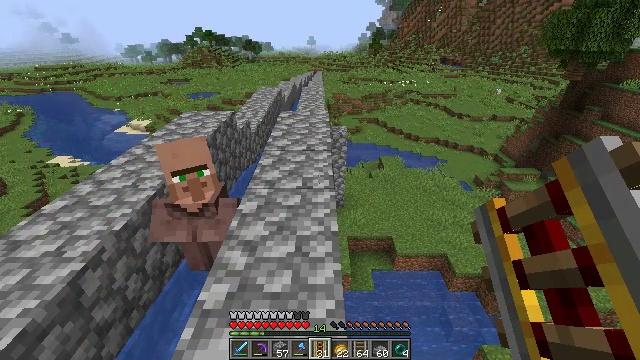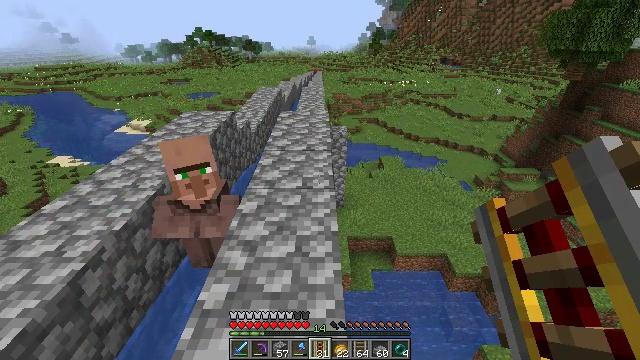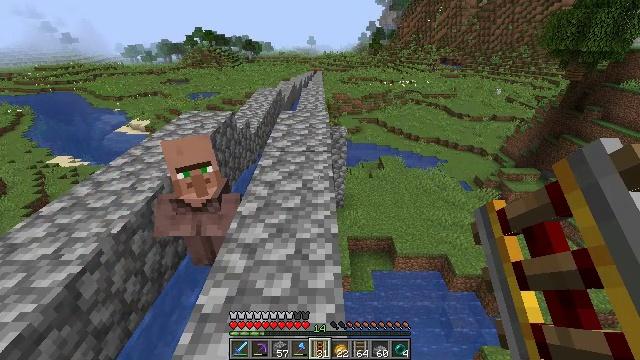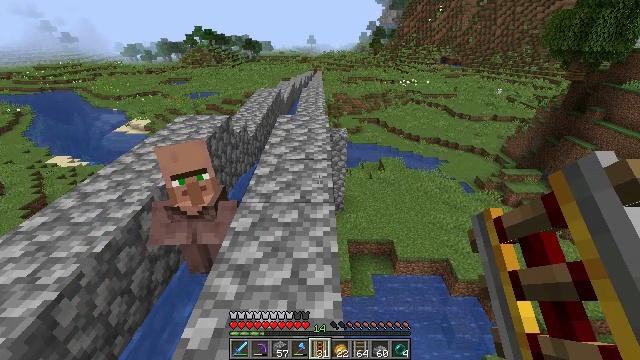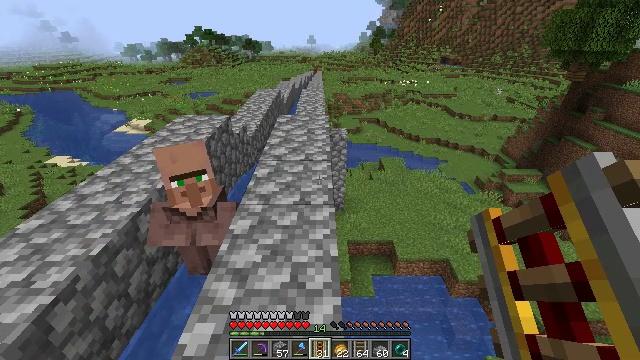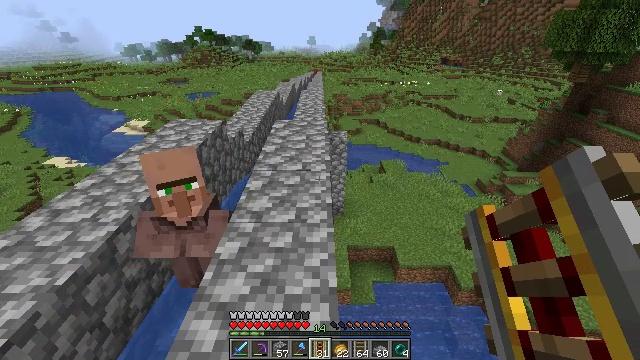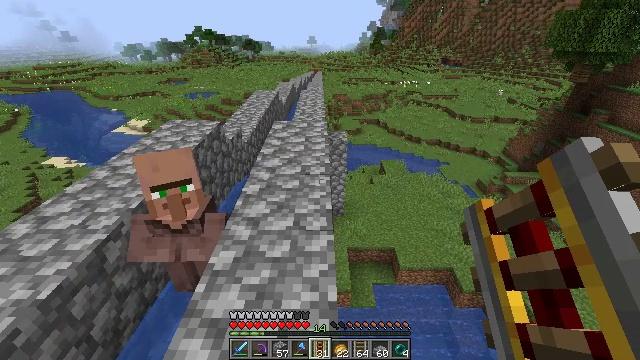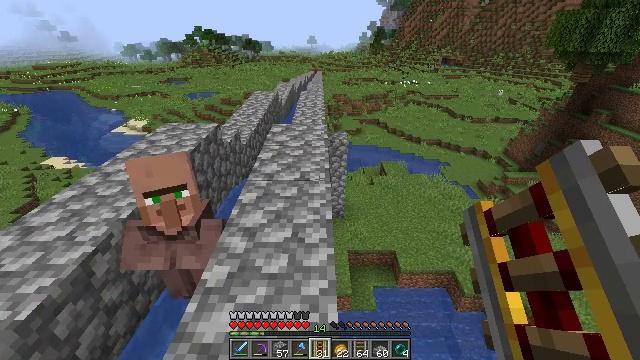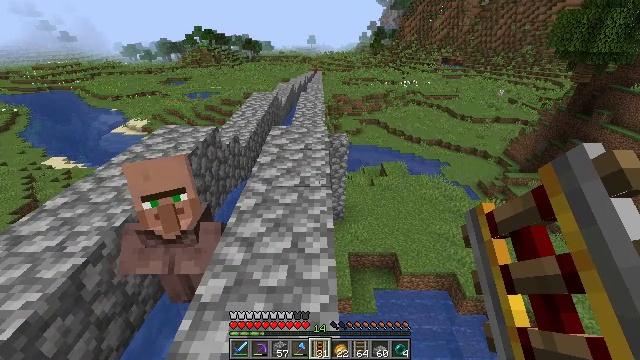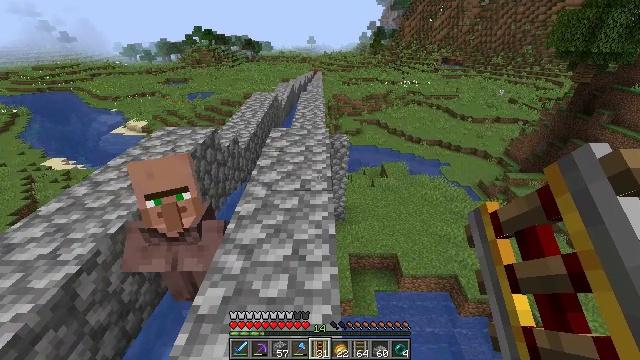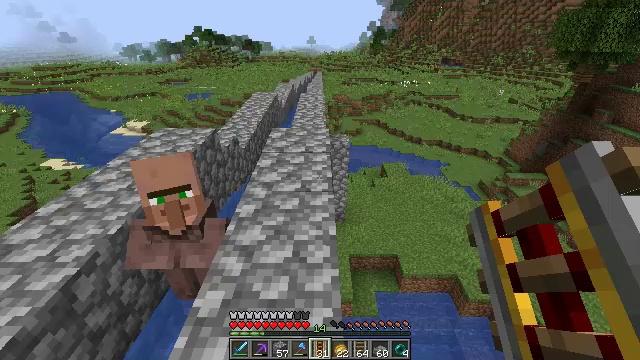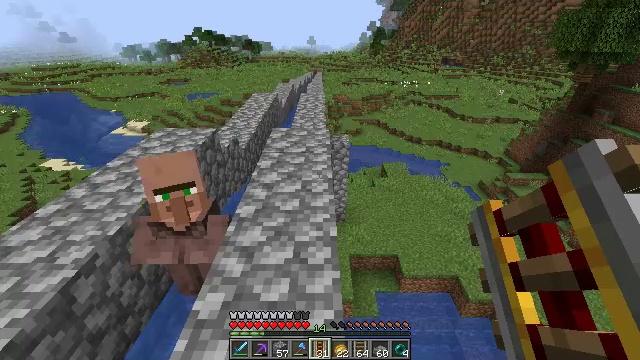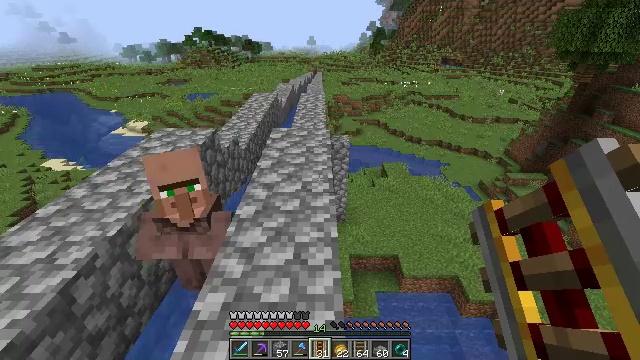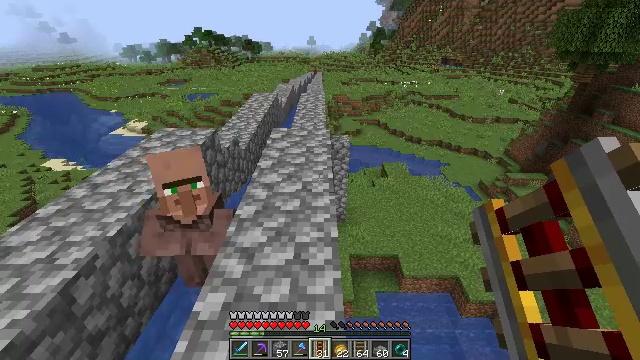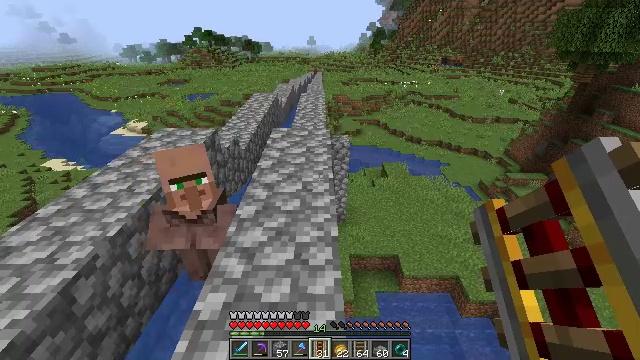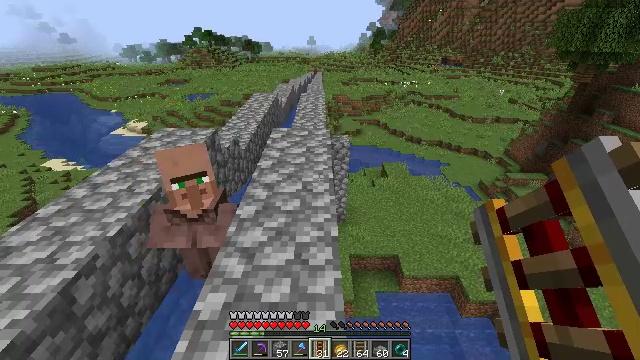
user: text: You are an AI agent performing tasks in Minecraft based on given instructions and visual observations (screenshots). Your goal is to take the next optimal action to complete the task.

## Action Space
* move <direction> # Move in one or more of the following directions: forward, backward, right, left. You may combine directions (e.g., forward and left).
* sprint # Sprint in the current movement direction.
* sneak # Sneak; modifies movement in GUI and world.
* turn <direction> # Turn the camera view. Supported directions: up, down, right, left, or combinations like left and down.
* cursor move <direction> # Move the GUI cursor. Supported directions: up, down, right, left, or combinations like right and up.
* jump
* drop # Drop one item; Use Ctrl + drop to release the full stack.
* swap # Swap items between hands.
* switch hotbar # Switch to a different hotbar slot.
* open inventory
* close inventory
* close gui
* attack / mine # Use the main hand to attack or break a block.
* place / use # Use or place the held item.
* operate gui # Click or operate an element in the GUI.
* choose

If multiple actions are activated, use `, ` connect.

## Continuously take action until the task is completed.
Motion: motion action
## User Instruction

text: Collect dirt by holding left button.
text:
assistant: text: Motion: no_op
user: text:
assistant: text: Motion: move forward
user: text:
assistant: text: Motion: move forward
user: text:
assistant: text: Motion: move forward
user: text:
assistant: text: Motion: move forward
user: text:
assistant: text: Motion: move forward
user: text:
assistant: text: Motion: no_op
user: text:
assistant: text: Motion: no_op
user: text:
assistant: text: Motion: no_op
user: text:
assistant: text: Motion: no_op
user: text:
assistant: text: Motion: no_op
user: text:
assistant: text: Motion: no_op
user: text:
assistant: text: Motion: no_op
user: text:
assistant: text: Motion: no_op
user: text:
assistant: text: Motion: no_op
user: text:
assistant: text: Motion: move forward
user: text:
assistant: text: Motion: move forward
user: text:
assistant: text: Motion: move forward
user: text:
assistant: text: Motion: move forward
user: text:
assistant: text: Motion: move forward, turn left and down
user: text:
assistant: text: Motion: turn left and down
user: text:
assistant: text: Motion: turn left
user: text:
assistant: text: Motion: turn left and up
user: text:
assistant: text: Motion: turn left and up
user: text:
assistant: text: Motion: turn left and up
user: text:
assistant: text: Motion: turn left and up
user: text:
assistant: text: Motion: turn left and up
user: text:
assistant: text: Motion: no_op
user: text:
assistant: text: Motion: no_op
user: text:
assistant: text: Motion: no_op